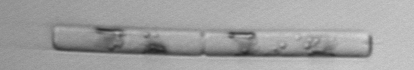
Label: Guinardia_delicatula